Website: apple
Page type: payment
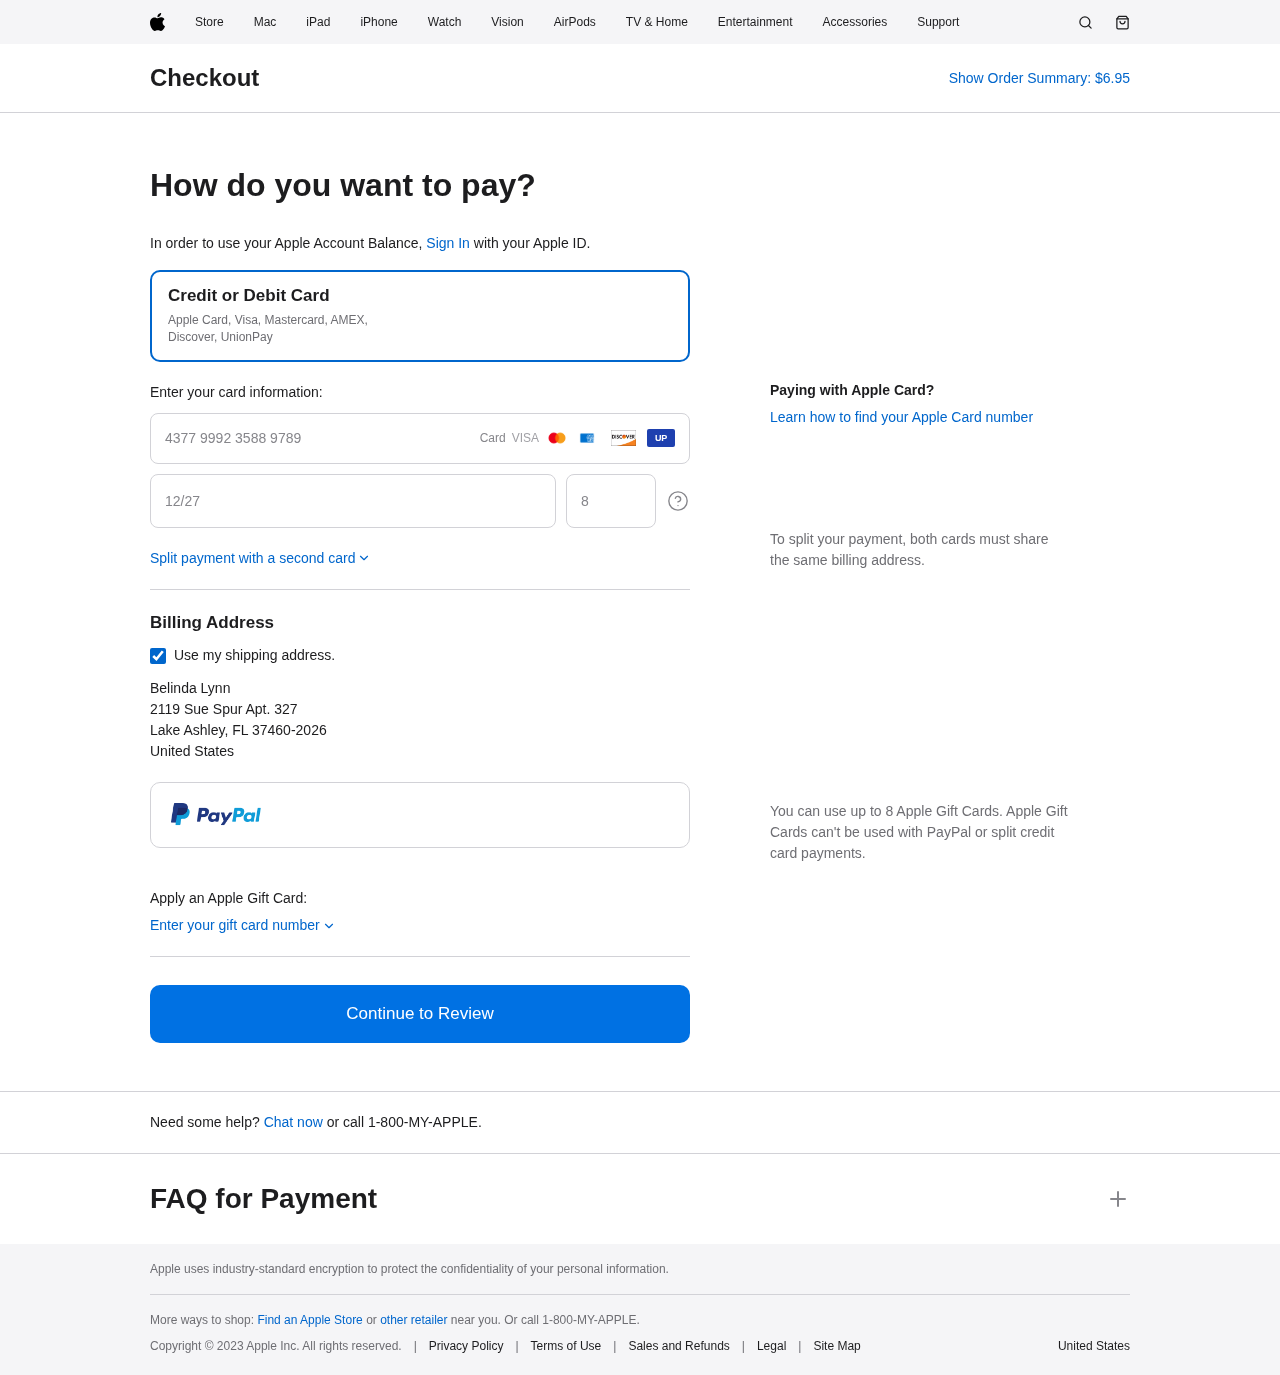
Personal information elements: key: PII_CARD_CVV
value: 858
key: PII_CARD_EXPIRY
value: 12/27
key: PII_CARD_NUMBER
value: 4377 9992 3588 9789
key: PII_COUNTRY
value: United States
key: PII_FULLNAME
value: Belinda Lynn
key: PII_STREET
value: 2119 Sue Spur Apt. 327
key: PII_CITY_STATE_ZIP
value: Lake Ashley, FL 37460-2026
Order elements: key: ORDER_TOTAL
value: $6.95